Question: I use jquery mobile for build a Phonegap application. I create any radio sets like this :

I want to checked a radio in a switch case!
'''
switch (font_family){ case 'tahoma': $('#radio-1').checked(); ... }
'''
Can you help me?
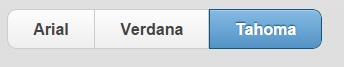
Answer: From the picture I am assuming you are using jQM version 1.3.x, however this solution works with 1.4.x too.
Assuming you have markup similar to this:
'''
<fieldset data-role="controlgroup" data-type="horizontal">
<legend>Font:</legend>
<input type="radio" name="thefont" id="radio-1" value="arial" checked="checked" />
<label for="radio-1">Arial</label>
<input type="radio" name="thefont" id="radio-2" value="verdana" />
<label for="radio-2">Verdana</label>
<input type="radio" name="thefont" id="radio-3" value="tahoma" />
<label for="radio-3">Tahoma</label>
</fieldset>
'''
The script to switch to Tahoma would be:
'''
$("[name='thefont']").prop( "checked", false ).checkboxradio( "refresh" );
$("#radio-3").prop( "checked", true ).checkboxradio( "refresh" );
'''
The first line unchecks all boxes and the second checks the tahoma box. In jQM you must refresh the checkboxradio widget after changing values.
> <URL>